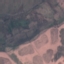
Land use / land cover class: HerbaceousVegetation